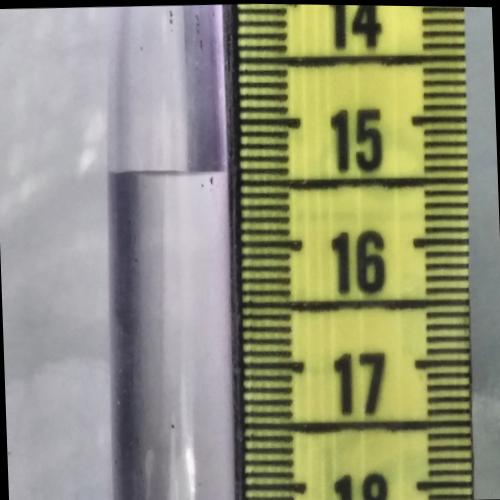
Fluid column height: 15.4 cm